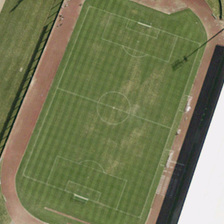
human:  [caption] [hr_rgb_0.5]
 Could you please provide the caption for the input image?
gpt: red running tracks surround this green soccer playground .

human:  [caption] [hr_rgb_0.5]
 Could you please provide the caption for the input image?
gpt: there is a white roof stand beside a ground track field .

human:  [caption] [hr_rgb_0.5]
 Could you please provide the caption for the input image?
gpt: there is a white roof stand beside a ground track field .

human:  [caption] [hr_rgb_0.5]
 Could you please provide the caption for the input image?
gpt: the ground track field next to a grassland .

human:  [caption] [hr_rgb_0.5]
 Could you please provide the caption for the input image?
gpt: a football field is in a playground .